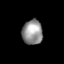
Tissue: skin
Cell type: Epithelial cells
Senescence score: 0.2608
Nuclear area (px): 497
Mean DAPI intensity: 146.155